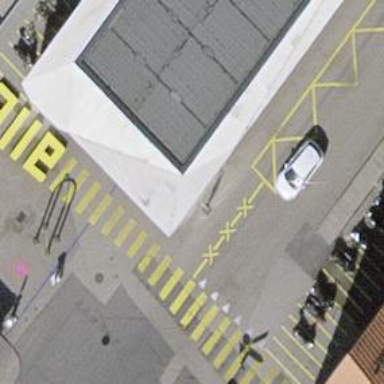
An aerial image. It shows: Platform for public transport with shelter.